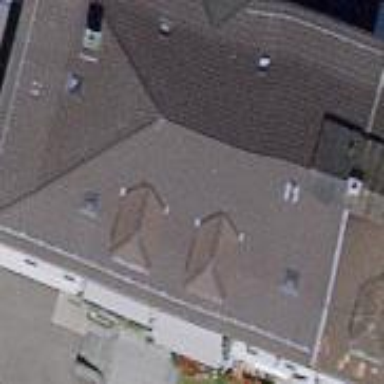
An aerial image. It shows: The building with gabled roof shape consists of apartments.